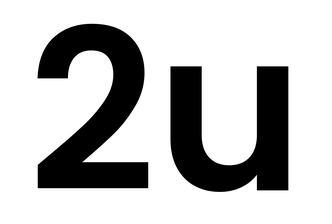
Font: Poppins-SemiBold